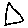
Label: triangle